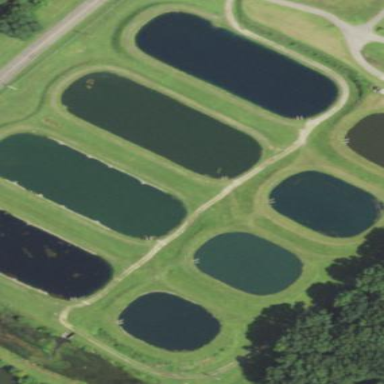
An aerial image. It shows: Area dedicated to aquaculture.